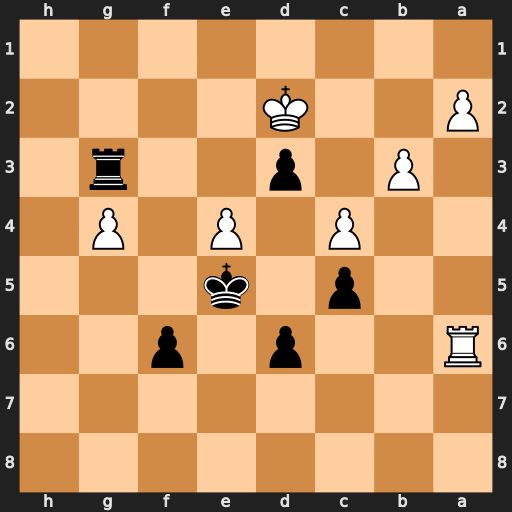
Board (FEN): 8/8/R2p1p2/2p1k3/2P1P1P1/1P1p2r1/P2K4/8
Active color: b
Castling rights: -
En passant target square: -
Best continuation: Kxe4 Rxd6 Rg2+